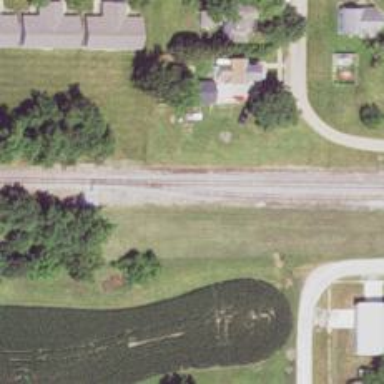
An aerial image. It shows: Railway spur service.